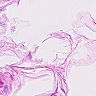
Metastatic tissue present: no